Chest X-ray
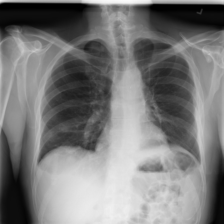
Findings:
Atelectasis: negative
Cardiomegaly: negative
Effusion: negative
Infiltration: negative
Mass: negative
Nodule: negative
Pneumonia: negative
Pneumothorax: positive
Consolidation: negative
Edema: negative
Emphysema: positive
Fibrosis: negative
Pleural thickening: negative
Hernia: negative